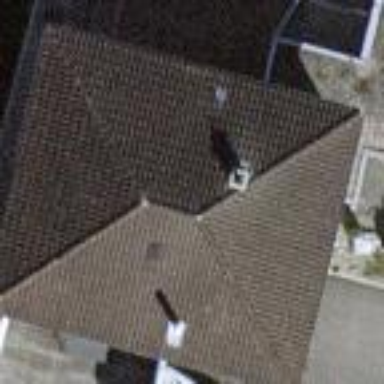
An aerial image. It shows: House with brown cross-gabled roof made of roof tiles. The roof is oriented along the house.